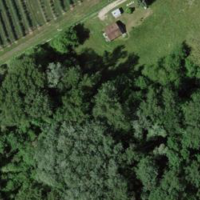
EUNIS habitat code: 41
Species observed at this site:
Luscinia megarhynchos